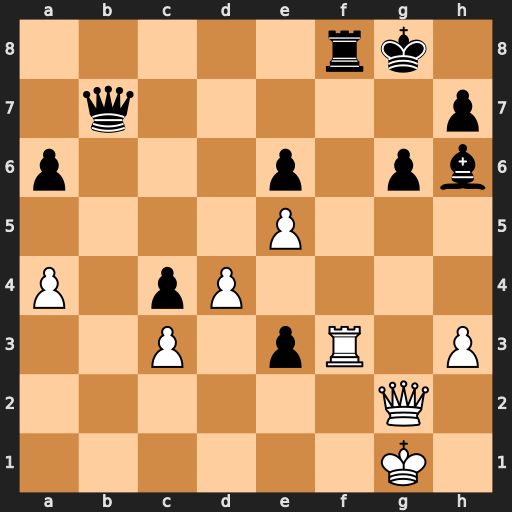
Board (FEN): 5rk1/1q5p/p3p1pb/4P3/P1pP4/2P1pR1P/6Q1/6K1
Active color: w
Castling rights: -
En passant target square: -
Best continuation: Rxf8+ Bxf8 Qxb7